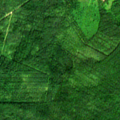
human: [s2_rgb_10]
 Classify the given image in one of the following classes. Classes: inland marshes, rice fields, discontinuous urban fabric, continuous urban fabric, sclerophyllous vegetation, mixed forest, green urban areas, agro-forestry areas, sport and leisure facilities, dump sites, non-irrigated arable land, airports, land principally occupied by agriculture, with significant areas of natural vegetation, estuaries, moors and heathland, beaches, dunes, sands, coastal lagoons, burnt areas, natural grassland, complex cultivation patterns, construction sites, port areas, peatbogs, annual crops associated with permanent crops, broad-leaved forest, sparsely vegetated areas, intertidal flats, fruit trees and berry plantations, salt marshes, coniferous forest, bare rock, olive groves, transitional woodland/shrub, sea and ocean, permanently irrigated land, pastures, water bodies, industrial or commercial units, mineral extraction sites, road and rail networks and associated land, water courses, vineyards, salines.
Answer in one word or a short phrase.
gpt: coniferous forest, mixed forest, transitional woodland/shrub